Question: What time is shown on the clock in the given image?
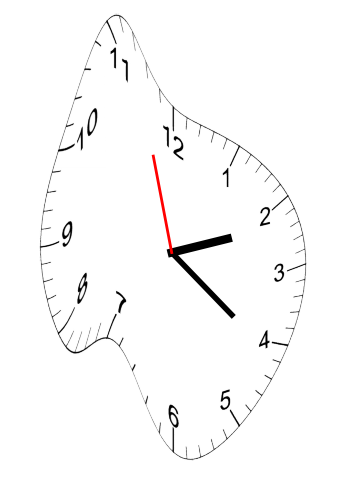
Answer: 02:20:57